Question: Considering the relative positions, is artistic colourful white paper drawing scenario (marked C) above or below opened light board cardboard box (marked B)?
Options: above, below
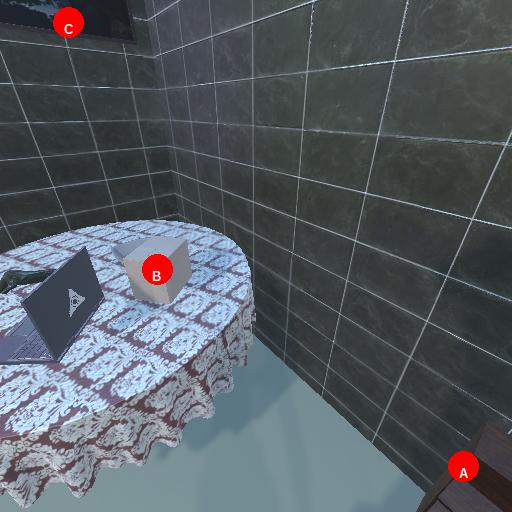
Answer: above